Question: I'm using <URL> gem for searching in my rails app.
It was working fine but suddenly getting this error the next day on searching.

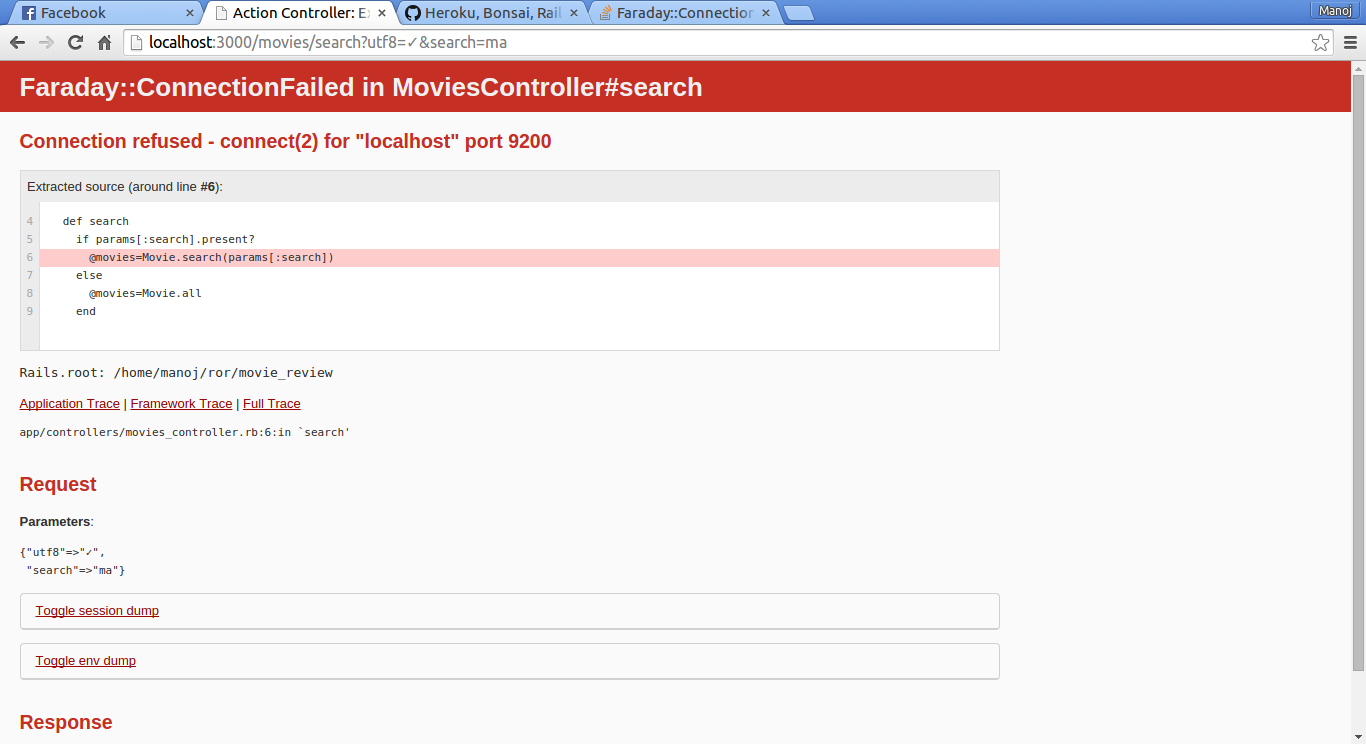
Answer: For all those who find this and might be wondering how to restart the elasticsearch plugin:
'''
/etc/init.d/elasticsearch restart
'''
worked for me.